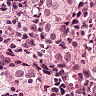
Metastatic tissue present: yes